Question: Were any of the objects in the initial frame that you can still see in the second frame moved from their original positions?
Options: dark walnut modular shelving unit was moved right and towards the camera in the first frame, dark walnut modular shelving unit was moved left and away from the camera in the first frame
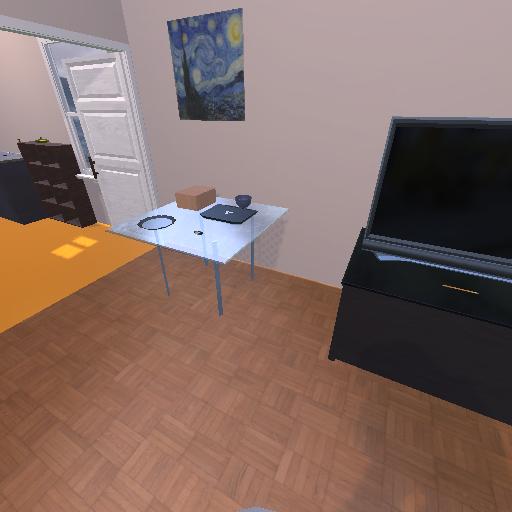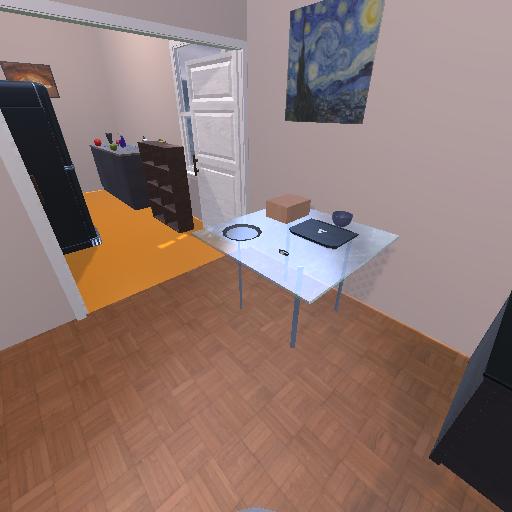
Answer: dark walnut modular shelving unit was moved right and towards the camera in the first frame